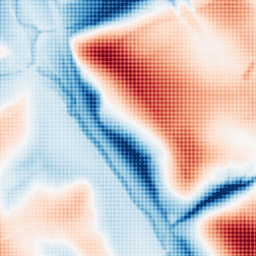
Category: multiscale
Decomposition family: dog_multiscale
Decomposition parameters: sigma_ratio: 2
n_scales: 6
base_sigma: 0.5
Upsampling method: sinc_hamming
Upsampling parameters: scale: 4
kernel_size: 4
Upsampling scale: 4